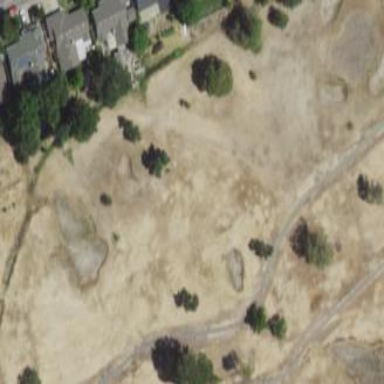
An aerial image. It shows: Grassy area designated as golf fairway.